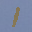
Label: 1